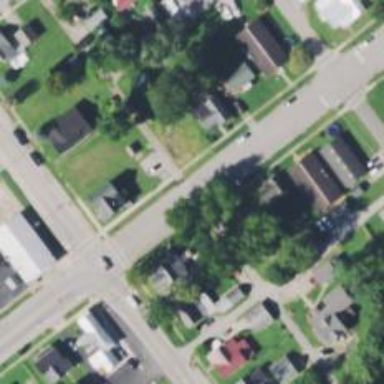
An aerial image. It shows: Alley classified as service road.